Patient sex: M
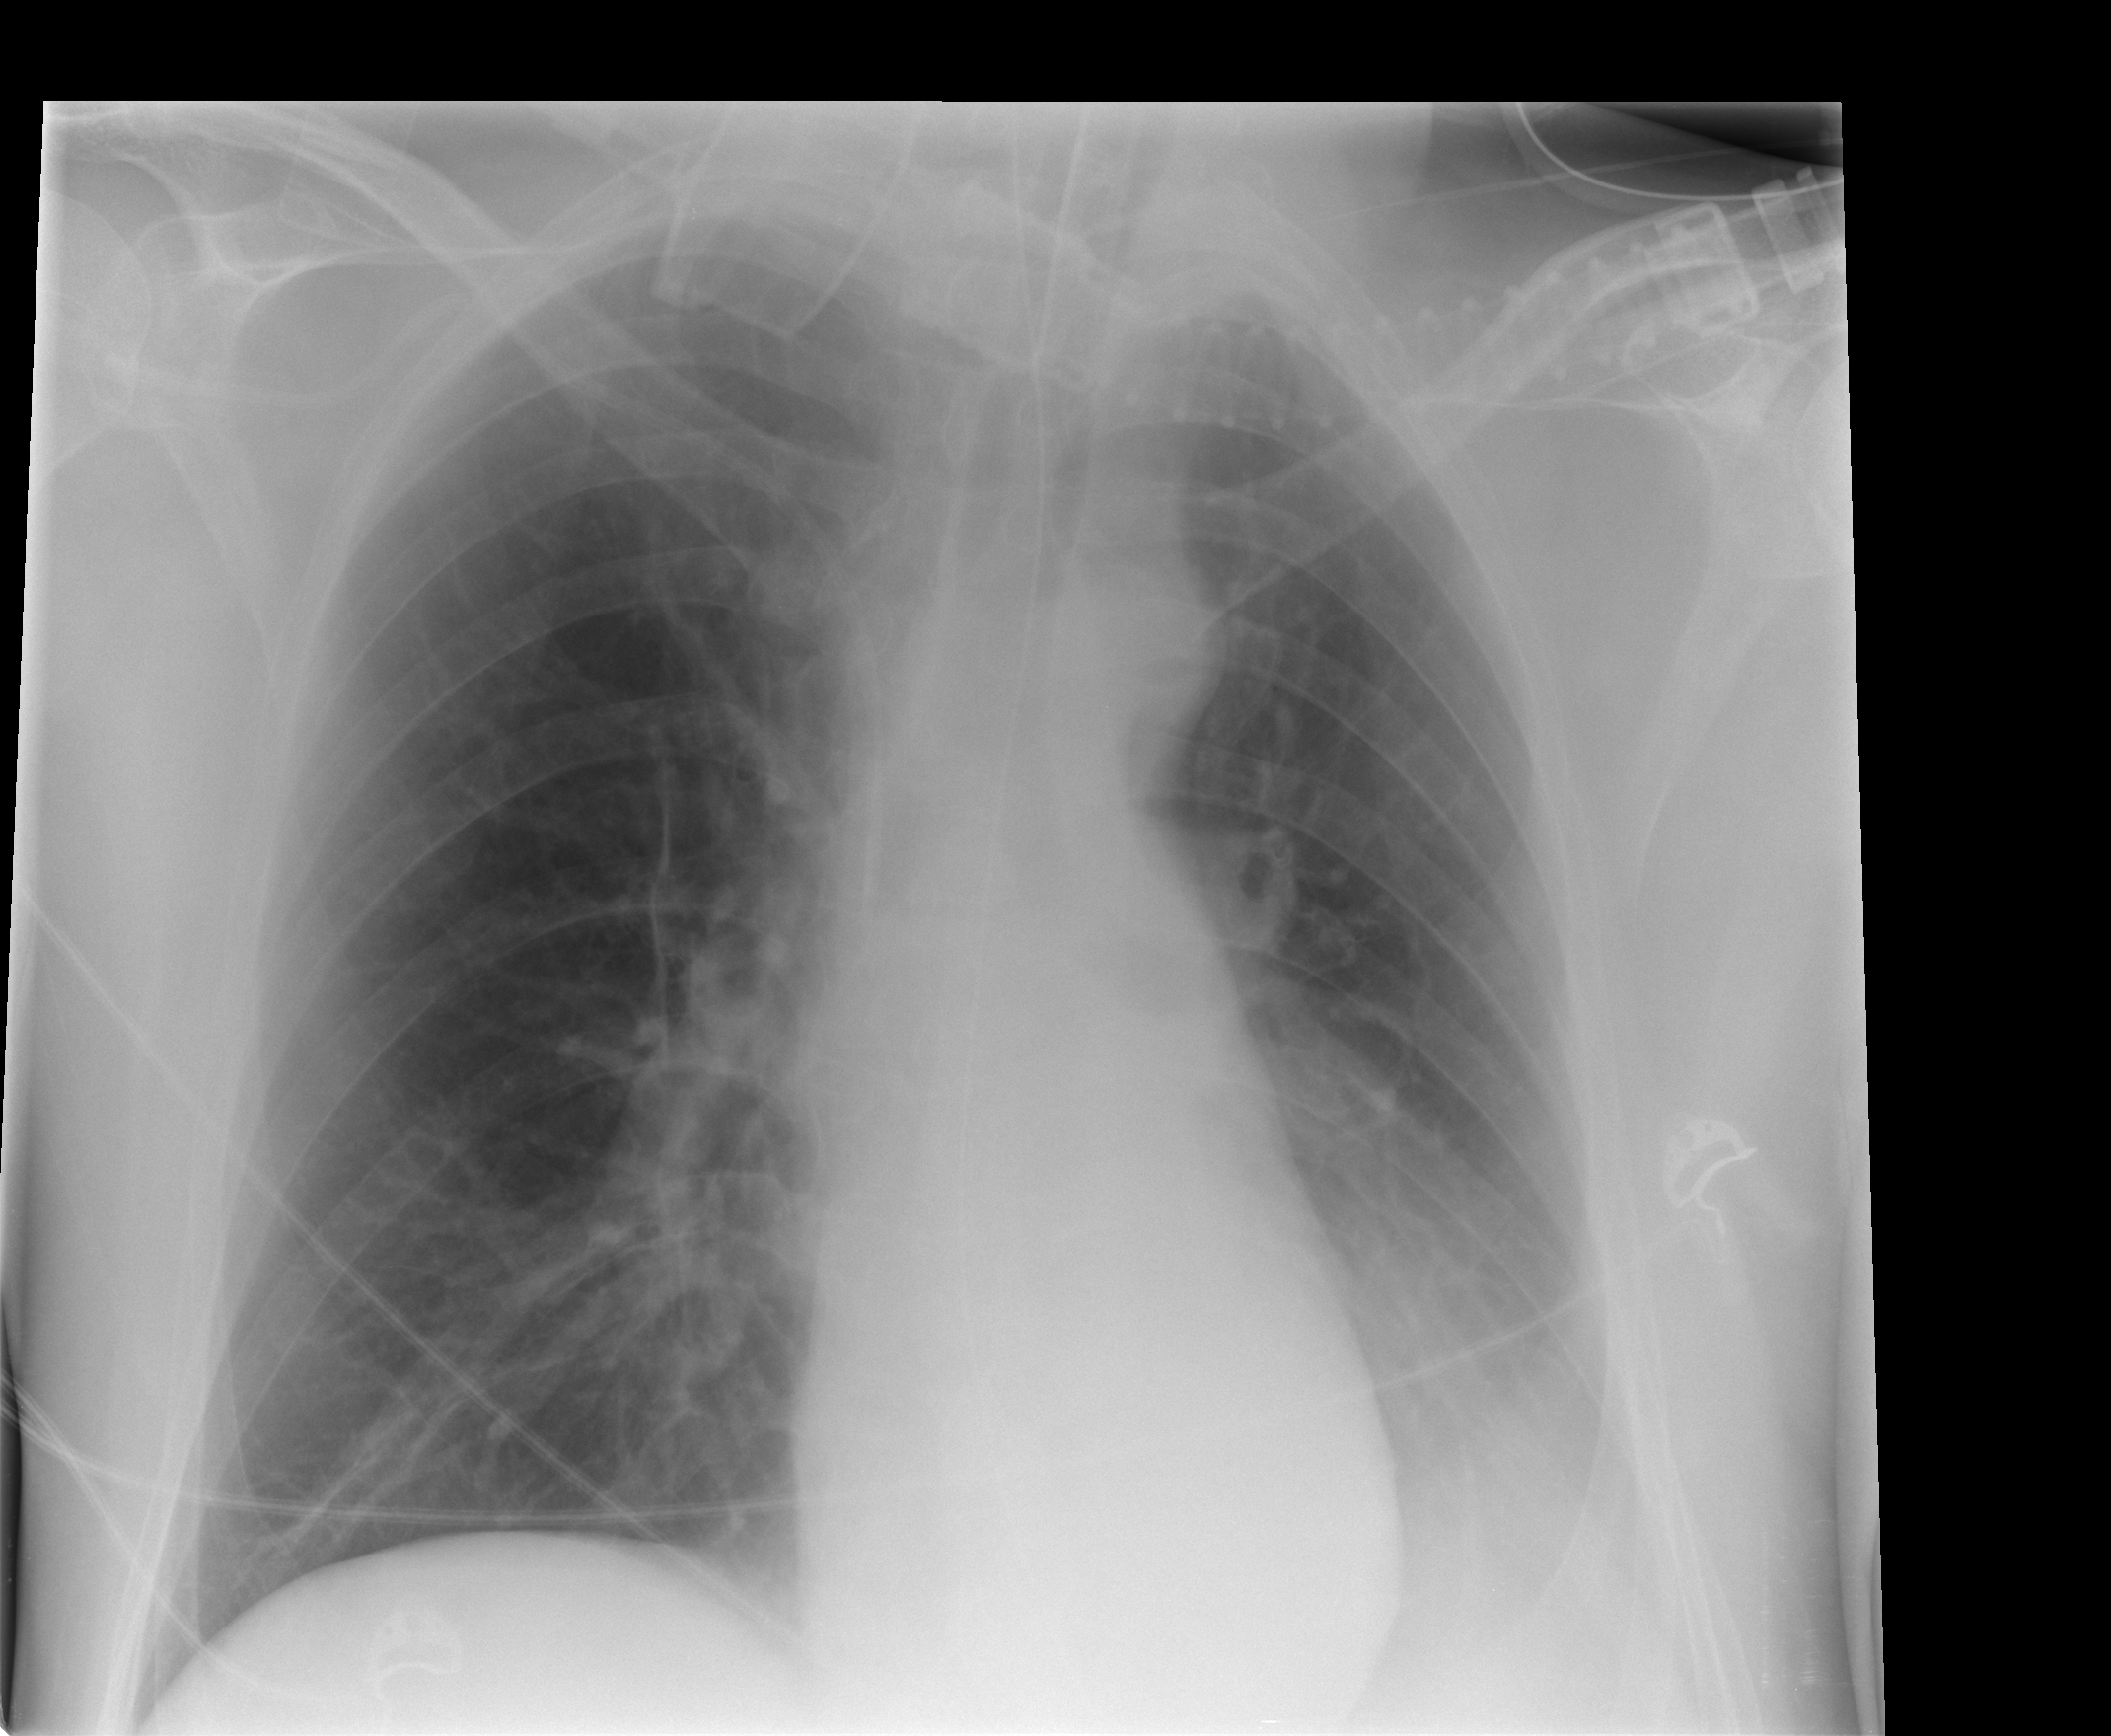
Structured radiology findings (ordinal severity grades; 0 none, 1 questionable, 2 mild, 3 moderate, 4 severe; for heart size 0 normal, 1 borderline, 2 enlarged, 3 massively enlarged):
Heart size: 0
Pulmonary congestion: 0
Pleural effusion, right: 0
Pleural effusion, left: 2
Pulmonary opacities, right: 0
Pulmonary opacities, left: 0
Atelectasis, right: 0
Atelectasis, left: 2